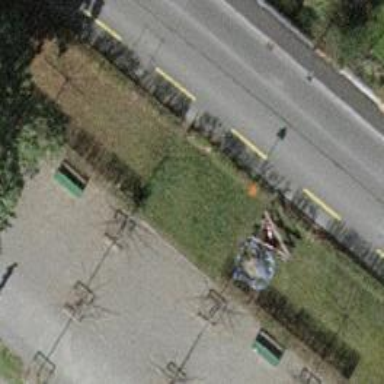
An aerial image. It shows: Bench for seating.